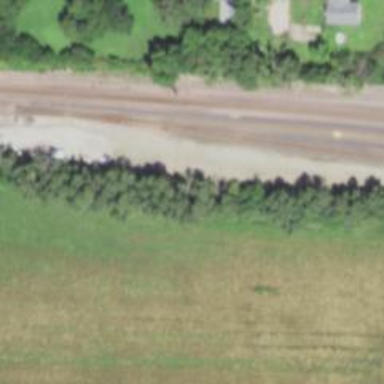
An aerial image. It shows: Railway track.